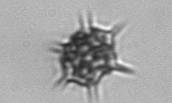
Label: Dictyocha